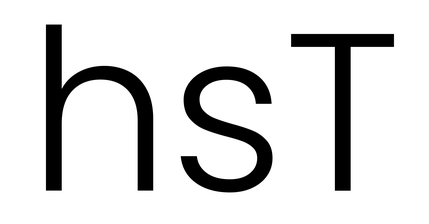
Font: Poppins-Light